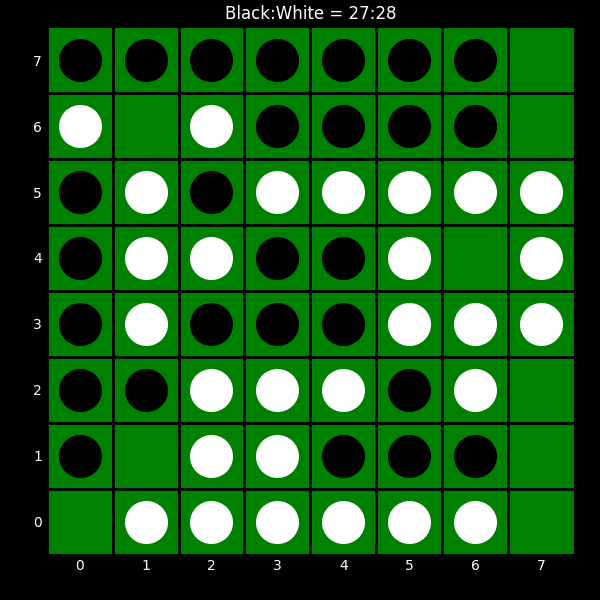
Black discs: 27
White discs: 28